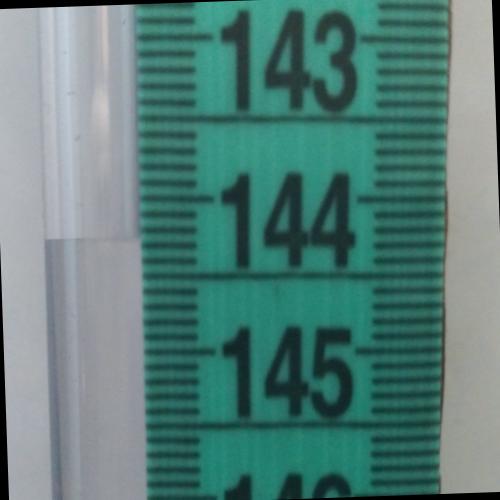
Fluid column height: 144.3 cm